Field crop: maize
Growth stage: 2
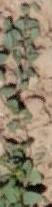
Species: convolvulus